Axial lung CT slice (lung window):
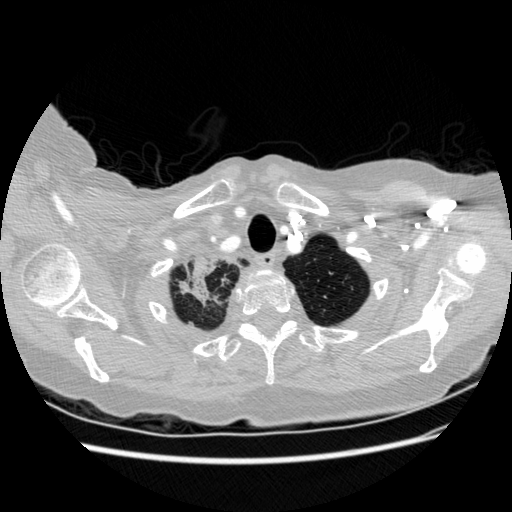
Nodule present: no